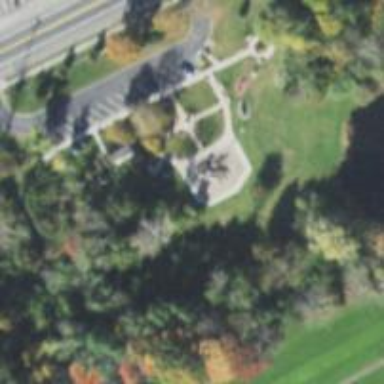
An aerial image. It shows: Historic memorial.